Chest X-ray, AP view. Patient: 26 years old, sex M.
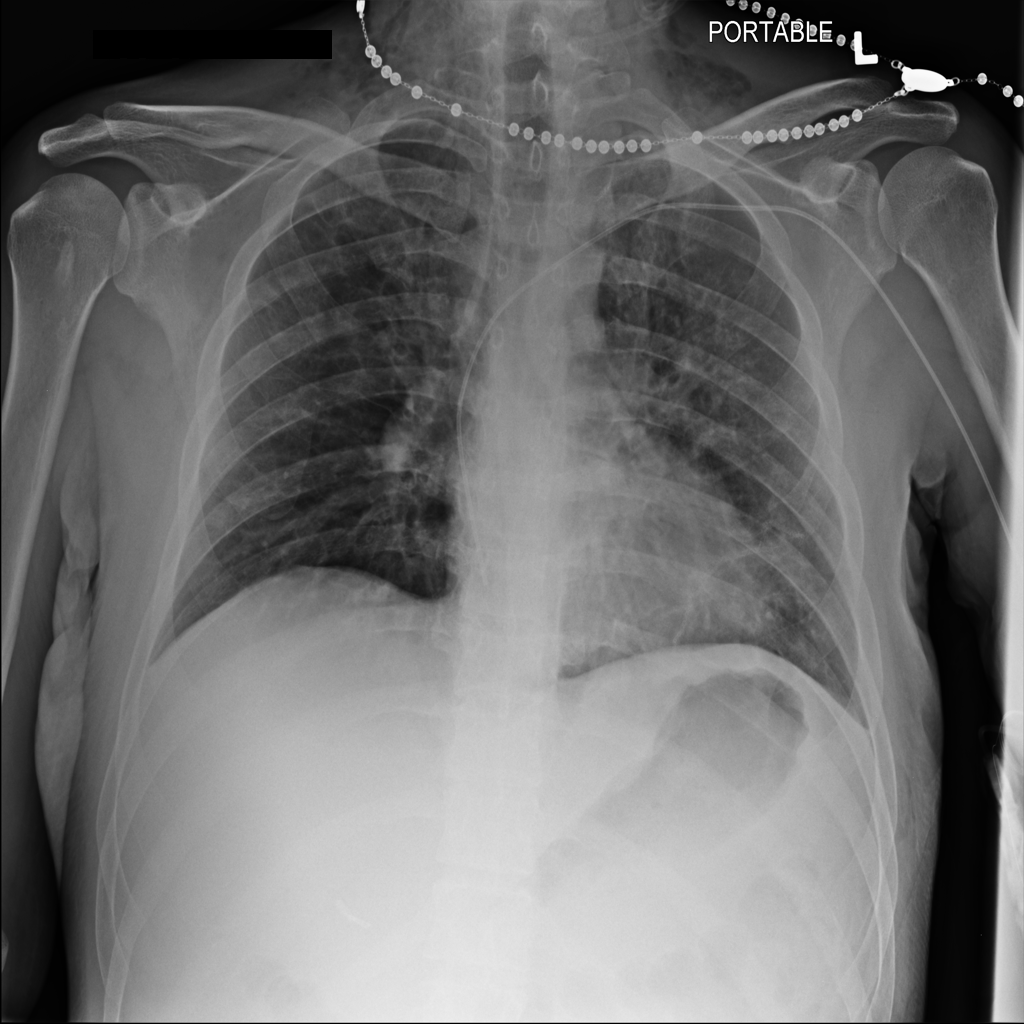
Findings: No Finding